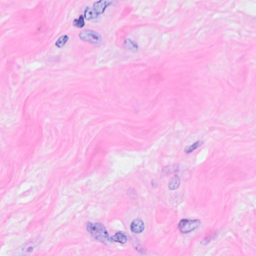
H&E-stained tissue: Breast